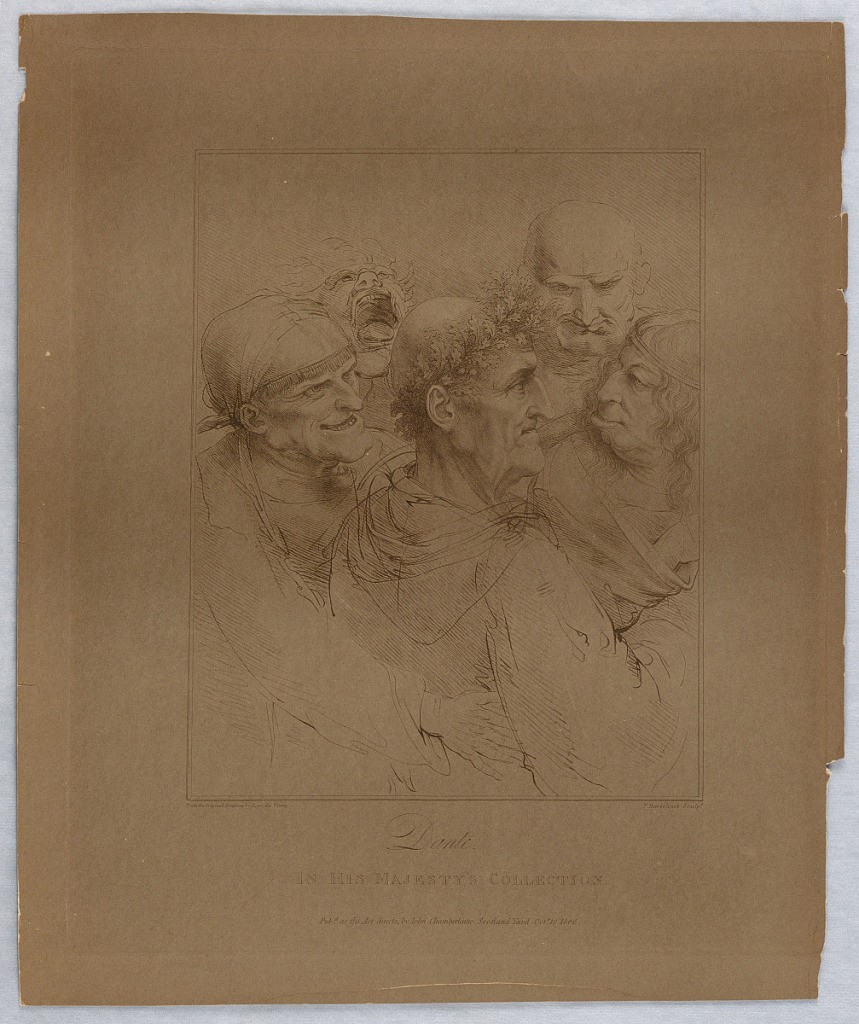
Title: Dante and Other Poets
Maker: Francesco Bartolozzi, Italian, active England, 1727–1815
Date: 1806
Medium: Line engraving in brown ink on brown paper
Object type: Print
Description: Dante in the center with his head bound by a wreath, and surrounded by four ugly men. The man at left has one arm about Dante's waist; the mouth of another is agape with laughter.